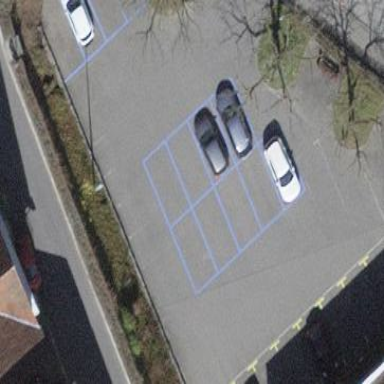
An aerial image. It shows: Street side parking area.